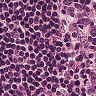
Metastatic tissue present: no